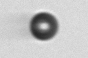
Label: bead